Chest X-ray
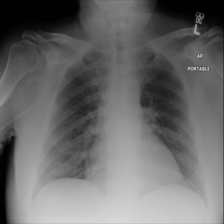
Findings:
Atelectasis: negative
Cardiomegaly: negative
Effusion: negative
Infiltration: negative
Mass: negative
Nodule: negative
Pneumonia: negative
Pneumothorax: negative
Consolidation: negative
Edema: negative
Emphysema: negative
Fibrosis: negative
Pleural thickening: negative
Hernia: negative